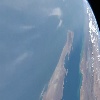
Label: water